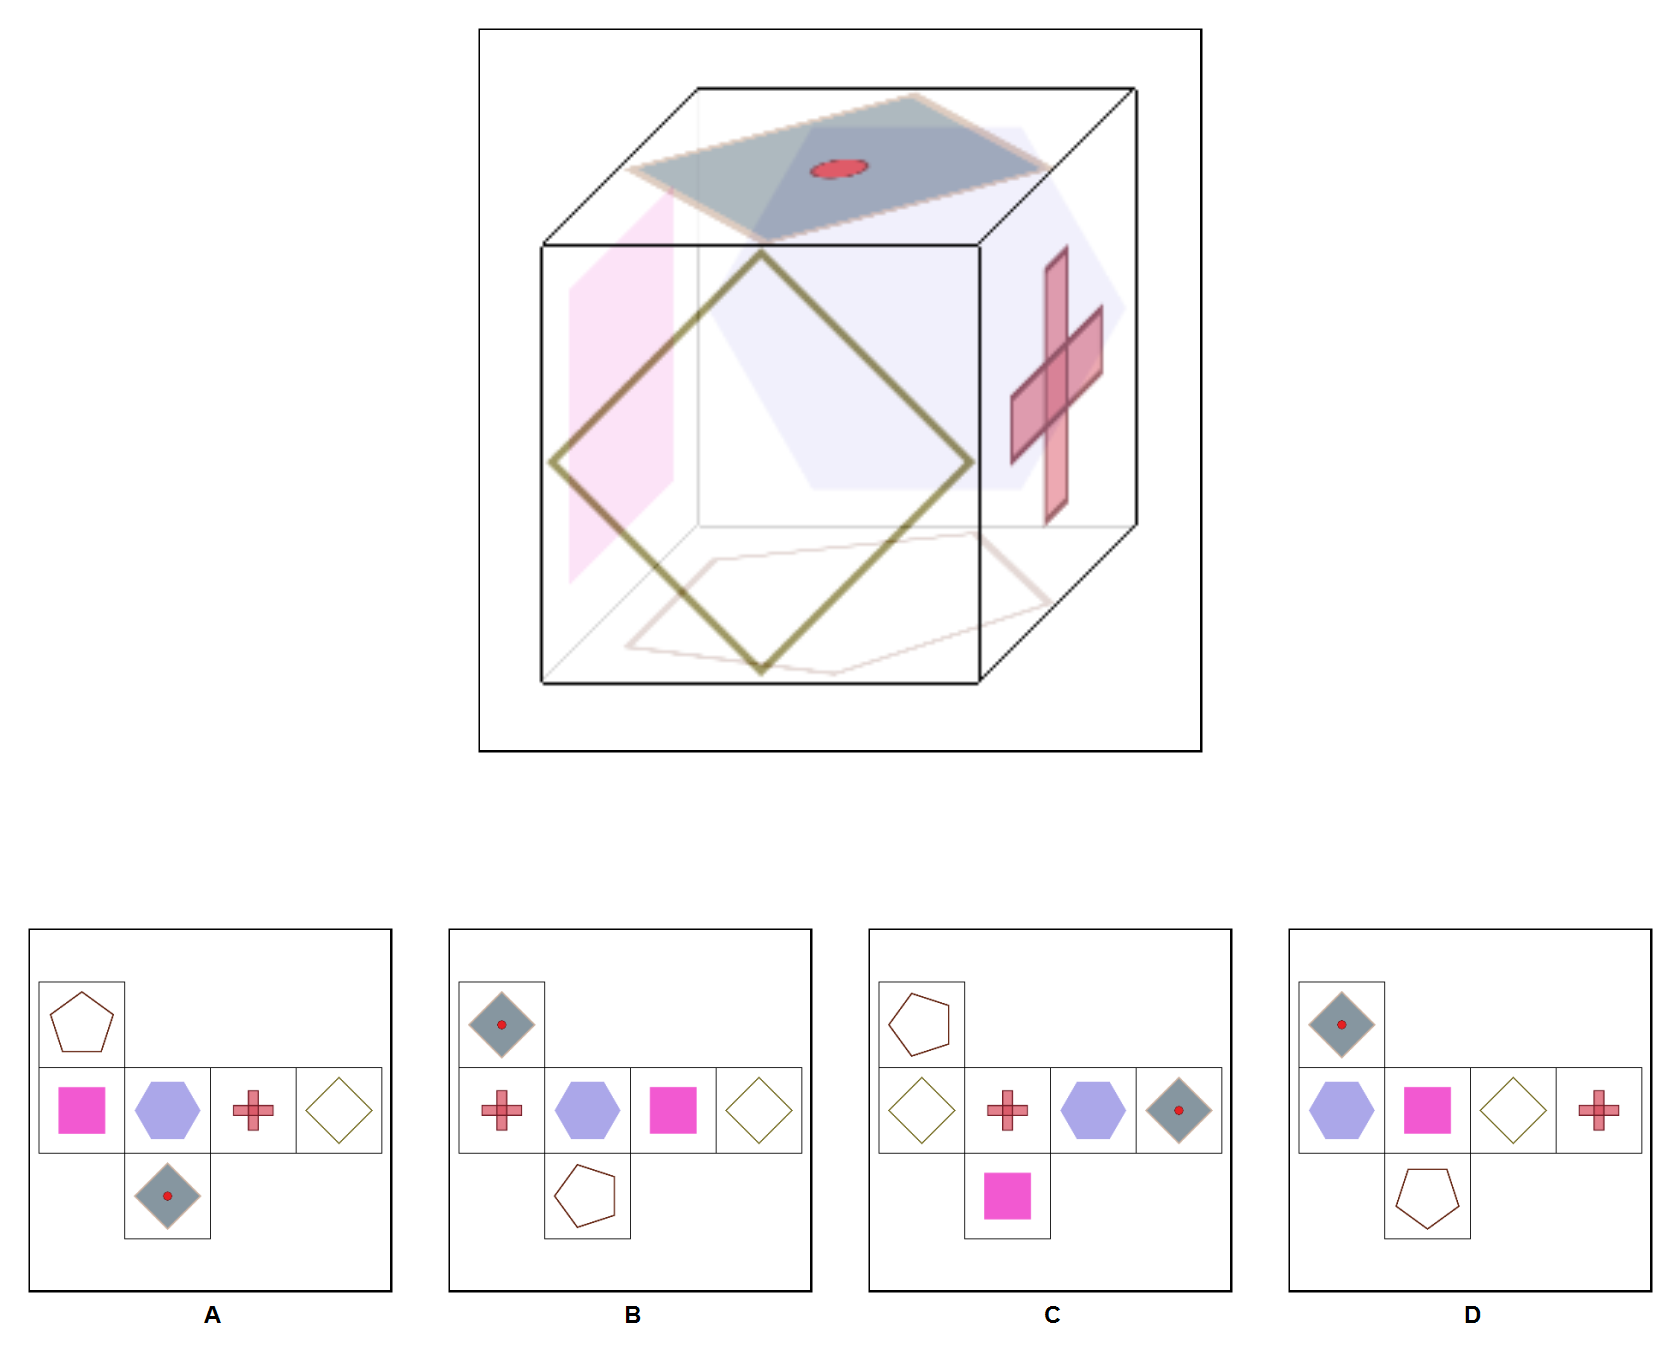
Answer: C